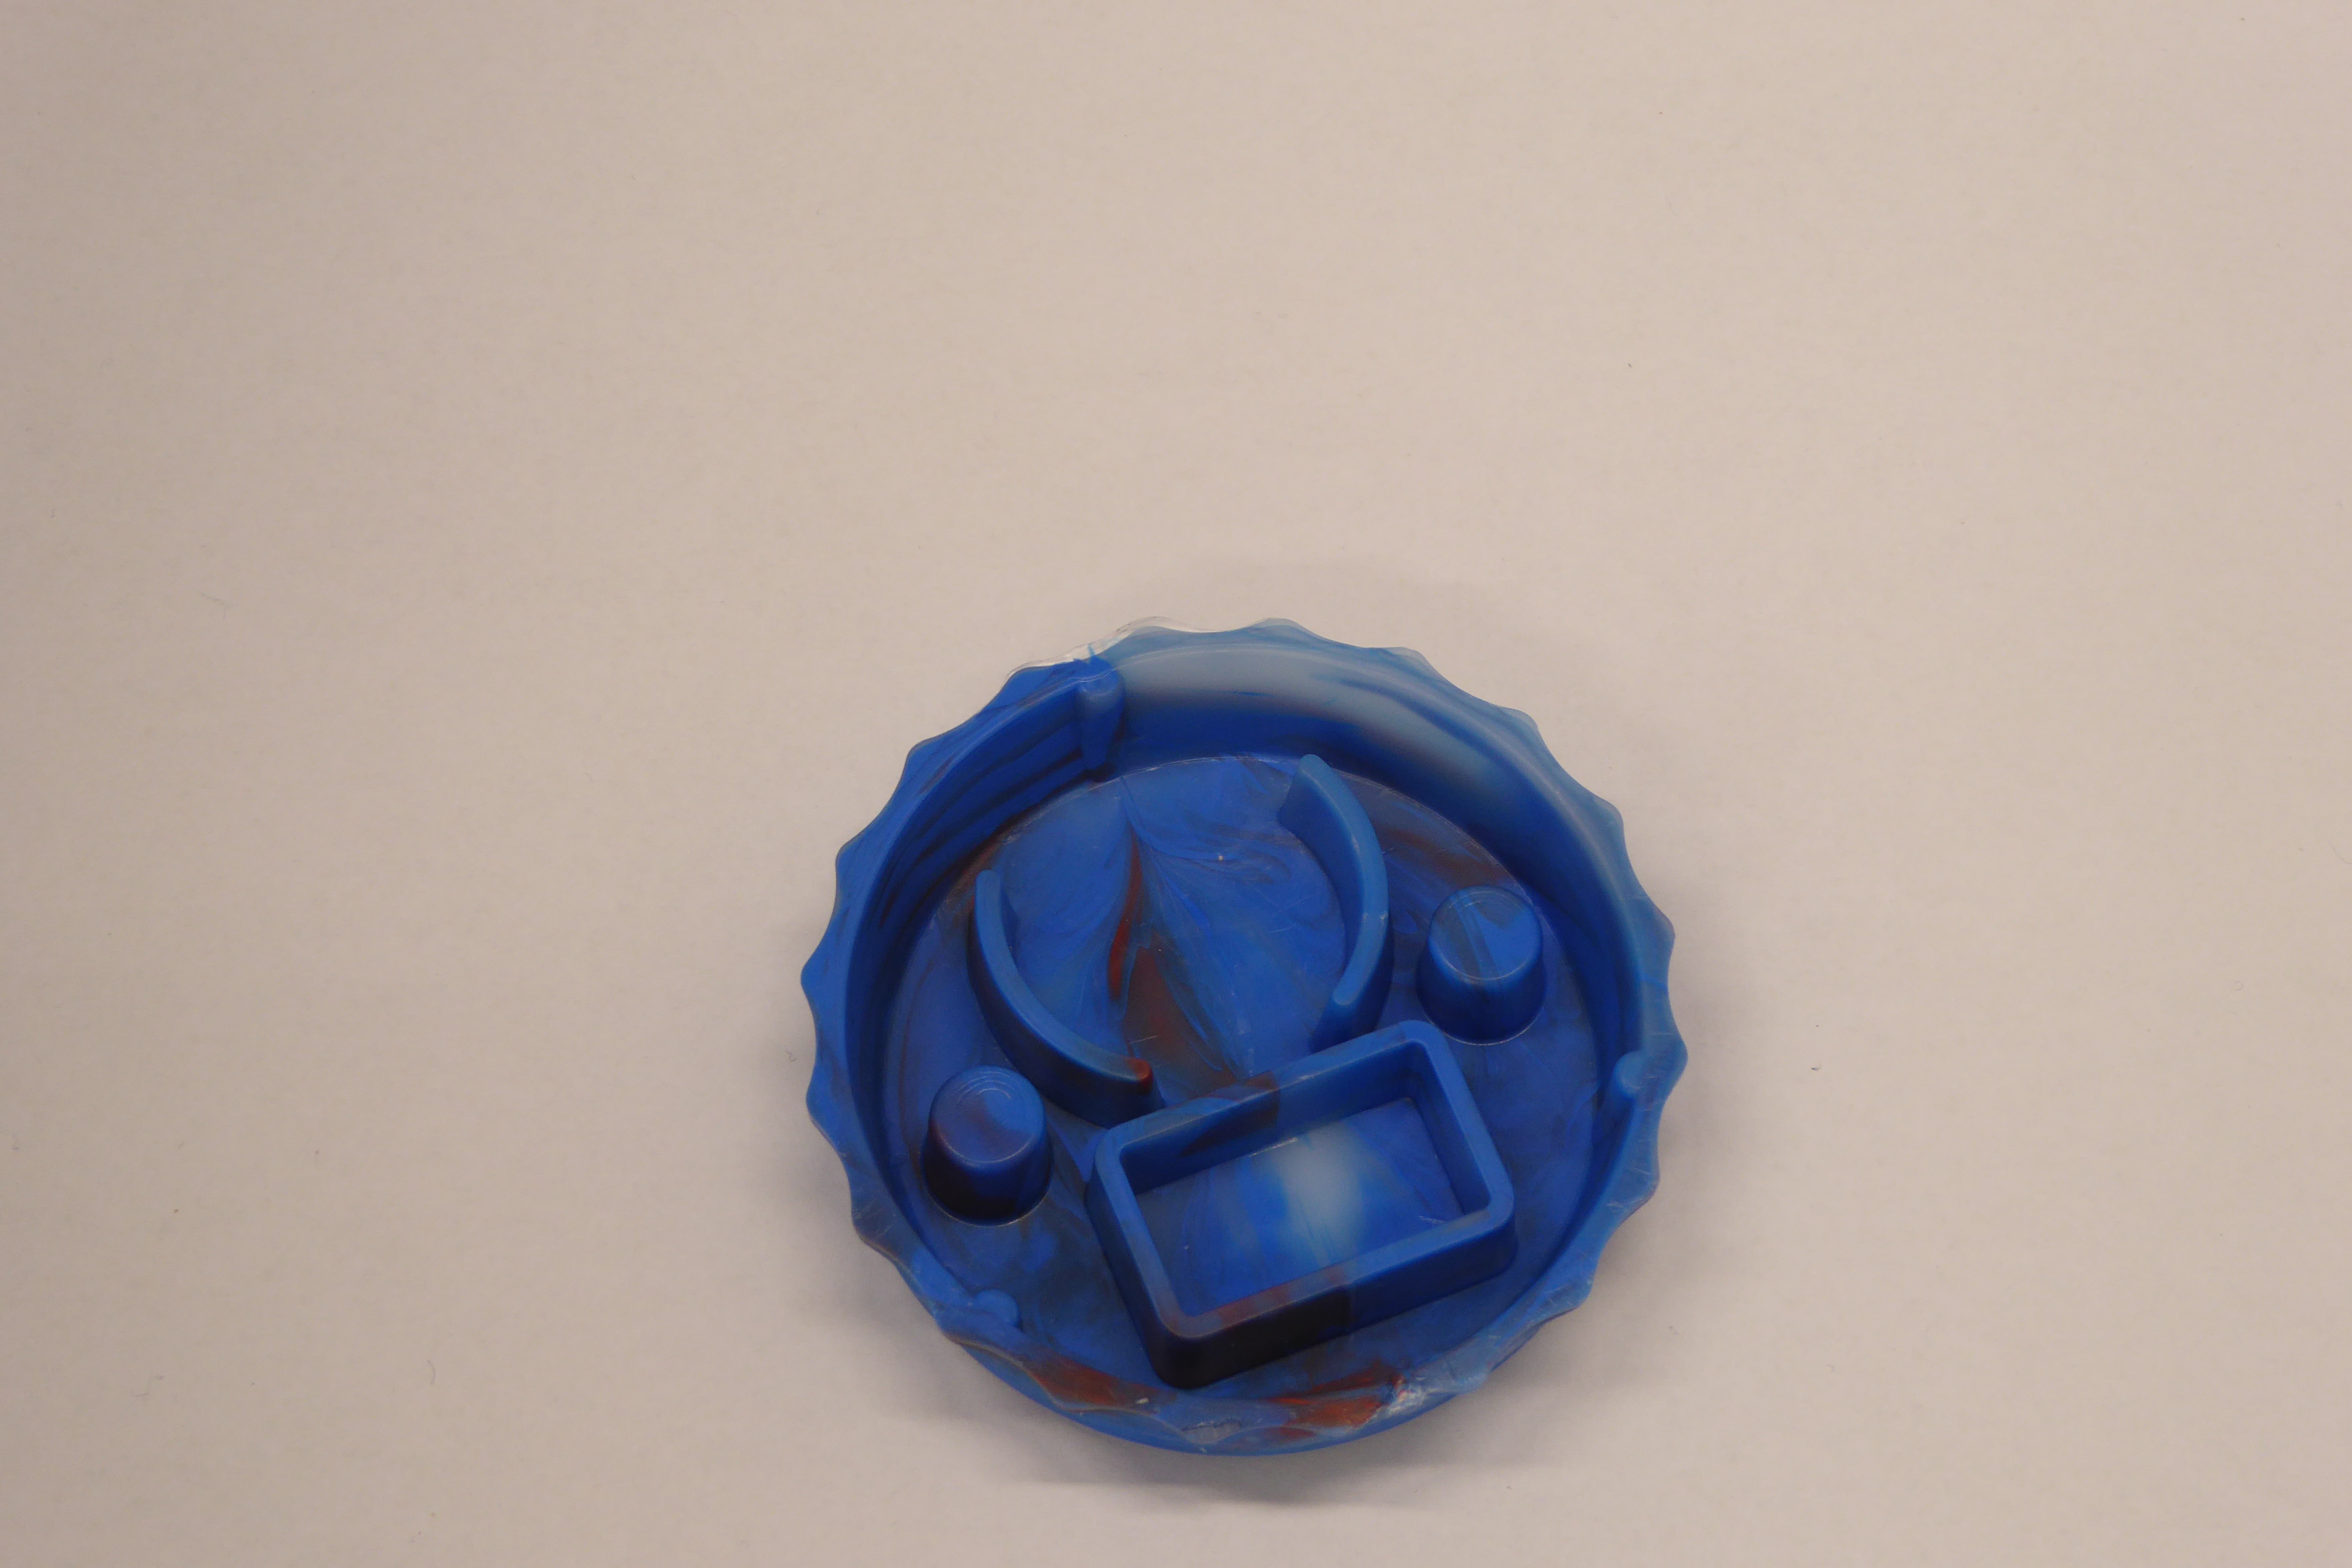
Label: Bottle Opener - Cover